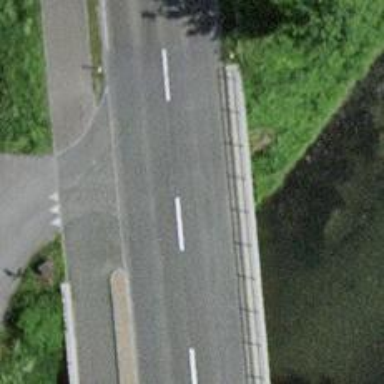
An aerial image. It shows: Primary highway bridge with asphalt surface.